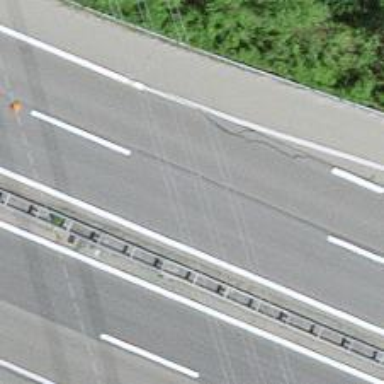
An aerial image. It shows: Asphalt motorway.